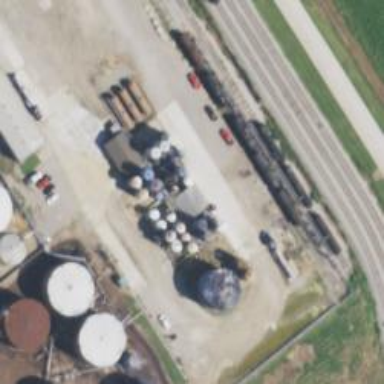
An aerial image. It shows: Storage tank with man-made structure.